Question: I'm trying to download audio from youtube with youtube-dl.exe and ffmpeg.exe (Windows 7), but I am having some troubles with encoding. I have to parse metadata manually, because when I try to use
'''
--metadata-from-title "%(artist) - %(title)" --extract-audio --audio-format mp3 https://www.youtube.com/watch?v=DaU94Ld3fuM
'''
I get ERROR: Could not interpret title of video as "%(artist) - %(title)"
Anyway, I wrote some code to save metadata with ffmpeg:
'''
def download(url, title_first=False):
if (0 == subprocess.call('youtube-dl --extract-audio --audio-format mp3 %s' % url)):
#saves file in current directory in format: VID_TITLE-VID_ID.mp3
video_id = url[url.find('=')+1:] #video id from URL (after ?v=)
for f in os.listdir('.'):
if video_id in f:
filename = f
break
os.rename(filename, video_id+'.mp3') #name without non-ascii chars (for tests)
video_title = filename[: filename.find(video_id)-1]
output = video_title + '.mp3'
title, artist = '', ''
try: #parsing the title
x = video_title.find('-')
artist = video_title[:x].strip()
title = video_title[x+1:].strip()
if (title_first): output = '%s - %s.mp3' % (title, artist)
except:
pass
x = 'ffmpeg -i "%s" -metadata title="%s" -metadata artist="%s" -acodec copy -id3v2_version 3 -write_id3v1 1 "%s"' % (video_id+'.mp3', title, artist, output)
print x
subprocess.call(x)
'''
The file is downloaded and then cropped to given start and duration times (the code above is a simplified version). Filename is fine, but when I open the file with AIMP3, it shows rubbish instead of non-ascii characters:

I've tried to re-encode the final command with iso-8859-2, utf-8 and mbcs:
'''
x = x.decode('cp1250').encode('iso-8859-2')
'''
But non-ascii chars are still not readable. Passing an unicode command returns UnicodeEncodeError...
Any idea how to solve this problem?
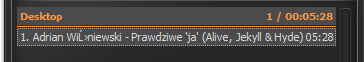
Answer: You are missing an 's' after each template field. Should be '--metadata-from-title "%(artist)s - %(title)s"'. You should also pass '--add-metadata' to write the metadata to file. So that final command will look like this:
'youtube-dl --metadata-from-title "%(artist)s - %(title)s" --extract-audio --audio-format mp3 --add-metadata https://www.youtube.com/watch?v=DaU94Ld3fuM'